Aerial crown-view tile of a tropical tree (Barro Colorado Island, Panama), acquired 20250818:
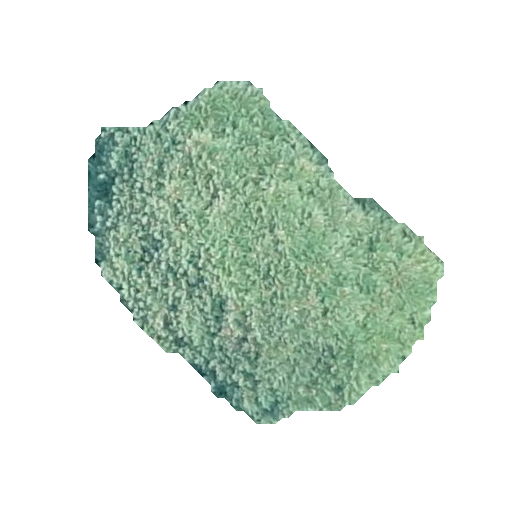
Species: Jacaranda copaia
GBIF accepted scientific name: Jacaranda copaia
Crown area: 111.792 m²